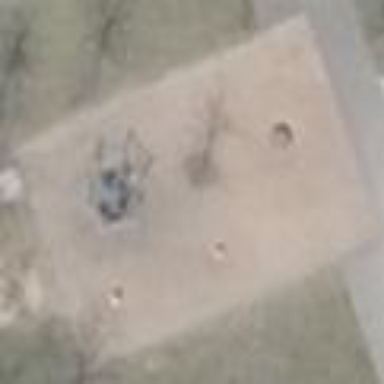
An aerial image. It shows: Playground area for leisure land.